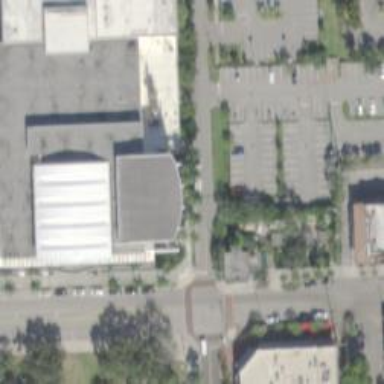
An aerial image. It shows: Cinema.